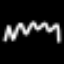
Label: squiggle